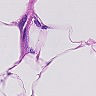
Metastatic tissue present: no